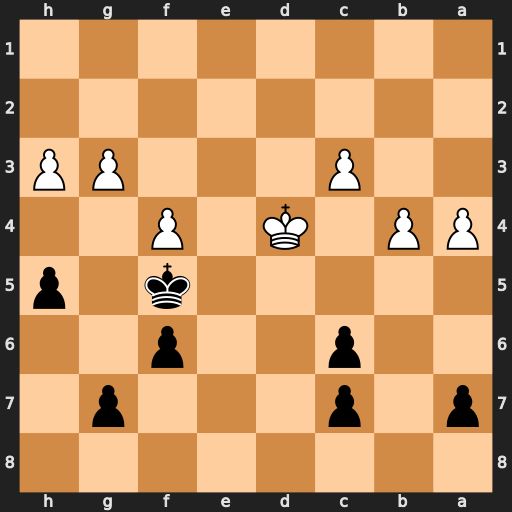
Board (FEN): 8/p1p3p1/2p2p2/5k1p/PP1K1P2/2P3PP/8/8
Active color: b
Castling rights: -
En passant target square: -
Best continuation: h4 Ke3 hxg3